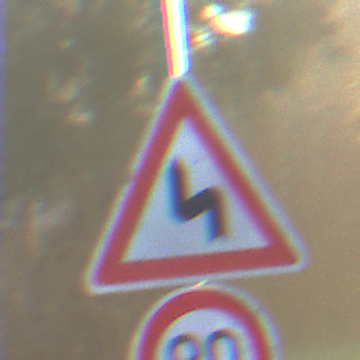
Verkehrszeichen: DoppelkurveZunaechstLinks
Zusatzzeichen unten: Geschwindigkeit80
Umgebung: Outdoor, Nature
Tageszeit: SunriseSunset
Wetter: Clear
Licht: Natural
Jahreszeit: NotSpecified
Kontrast: HighContrast